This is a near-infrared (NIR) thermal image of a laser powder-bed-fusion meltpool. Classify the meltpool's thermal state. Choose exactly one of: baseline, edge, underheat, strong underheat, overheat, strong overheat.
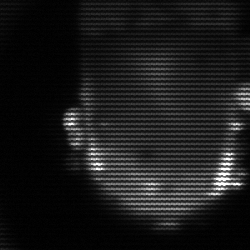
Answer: baseline